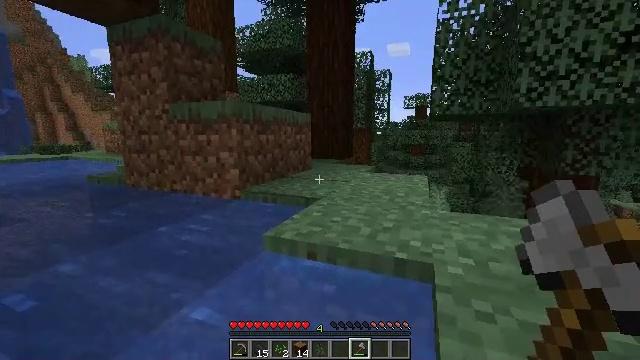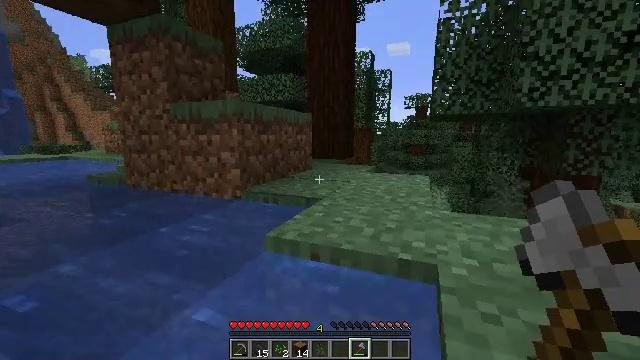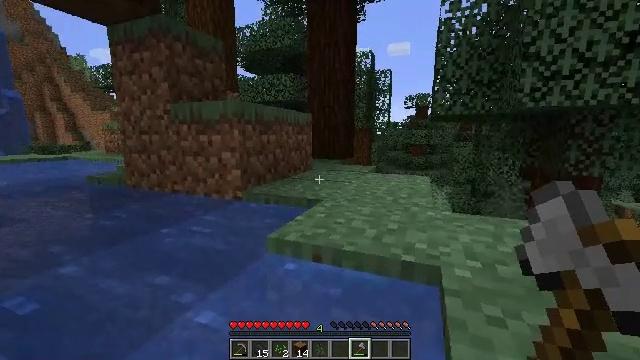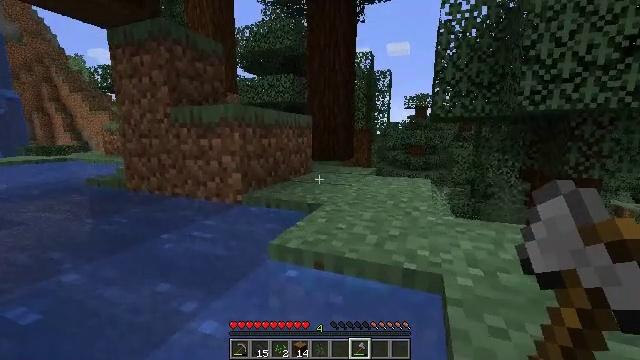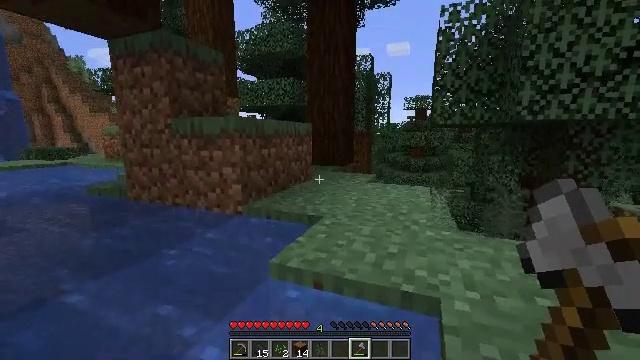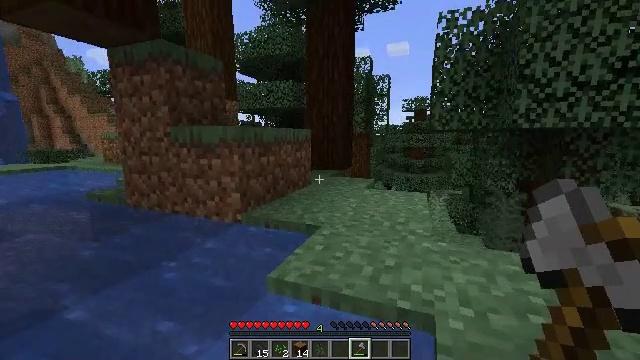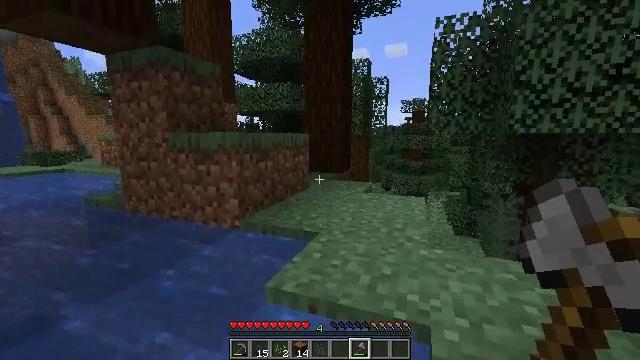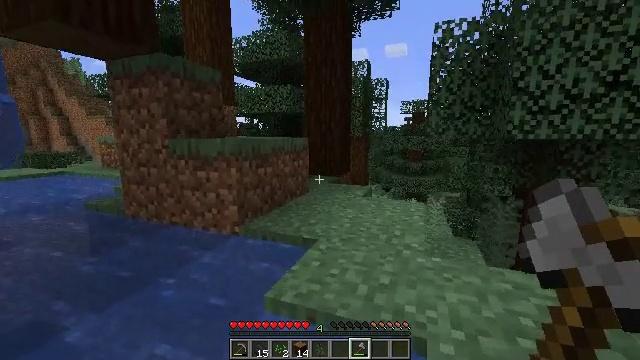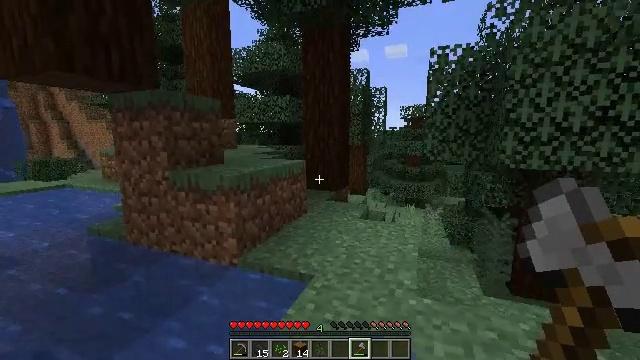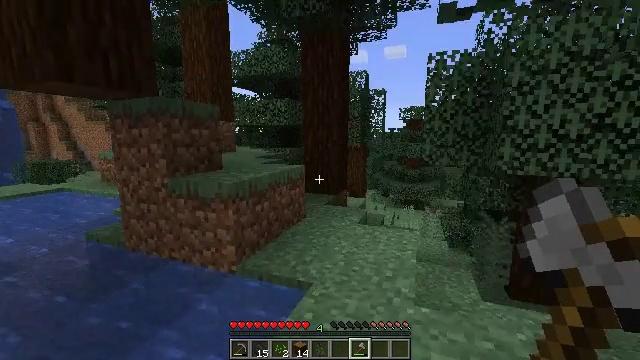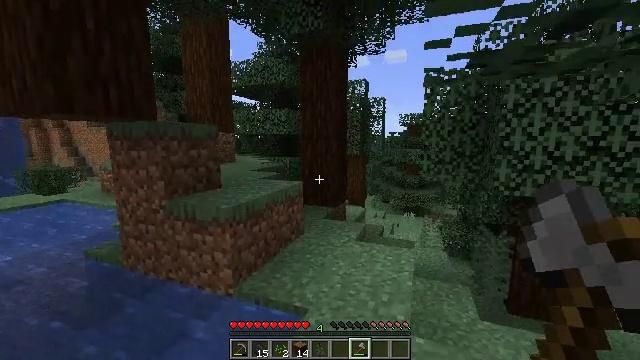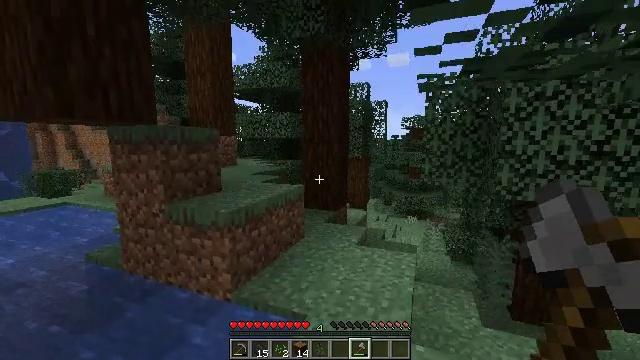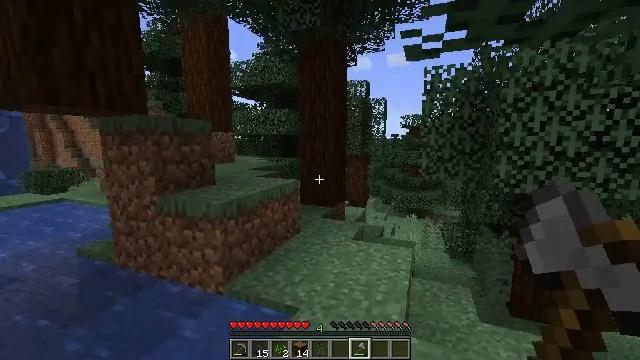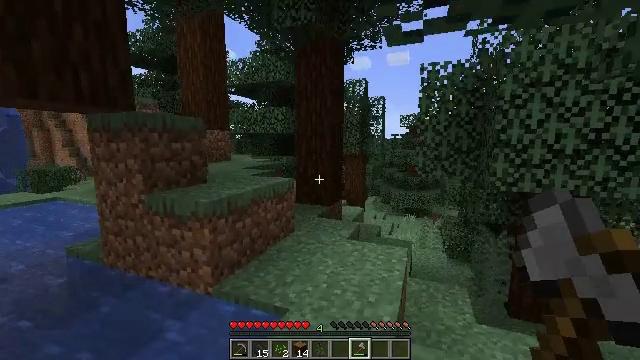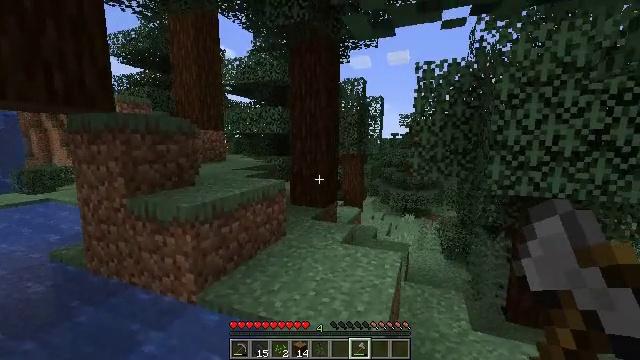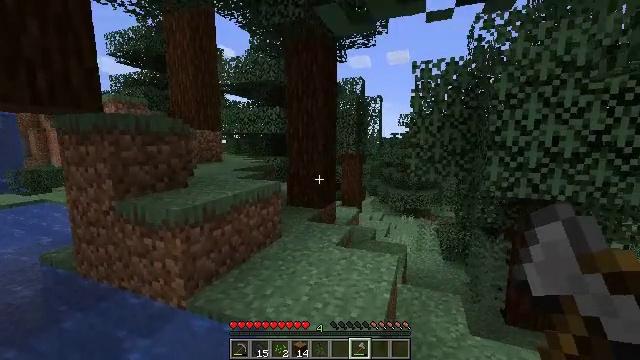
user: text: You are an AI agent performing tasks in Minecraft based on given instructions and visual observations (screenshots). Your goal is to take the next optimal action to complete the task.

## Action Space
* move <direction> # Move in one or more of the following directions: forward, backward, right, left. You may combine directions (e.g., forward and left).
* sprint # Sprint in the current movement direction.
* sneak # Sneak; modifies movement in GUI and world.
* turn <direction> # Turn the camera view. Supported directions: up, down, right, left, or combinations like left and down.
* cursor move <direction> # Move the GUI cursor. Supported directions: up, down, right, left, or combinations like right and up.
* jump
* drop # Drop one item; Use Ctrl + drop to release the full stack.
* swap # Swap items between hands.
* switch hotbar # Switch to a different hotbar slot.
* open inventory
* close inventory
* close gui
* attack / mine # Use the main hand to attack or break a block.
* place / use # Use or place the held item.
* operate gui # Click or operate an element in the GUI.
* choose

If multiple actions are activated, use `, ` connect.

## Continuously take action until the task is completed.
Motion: motion action
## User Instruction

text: Attack the large fern to gather it.
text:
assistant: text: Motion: move forward
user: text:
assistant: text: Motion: move forward and move right, jump
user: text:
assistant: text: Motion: move forward and move right, jump
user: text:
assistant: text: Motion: move forward and move right, jump
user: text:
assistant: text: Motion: move forward and move right, jump
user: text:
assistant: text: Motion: move forward and move right, jump
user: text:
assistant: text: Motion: move forward and move right, jump
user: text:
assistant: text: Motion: move forward and move right
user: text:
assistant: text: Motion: move forward and move right
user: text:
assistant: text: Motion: move forward and move right
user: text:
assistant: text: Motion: move forward and move right
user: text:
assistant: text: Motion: move forward and move right
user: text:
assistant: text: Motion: move forward and move right
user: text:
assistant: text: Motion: move forward and move right
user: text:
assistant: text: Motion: move forward and move right
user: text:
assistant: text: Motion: move forward and move right, turn left
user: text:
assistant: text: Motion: move forward, turn left
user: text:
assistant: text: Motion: move forward, turn left
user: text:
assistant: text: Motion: move forward
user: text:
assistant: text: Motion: no_op
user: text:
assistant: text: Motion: no_op
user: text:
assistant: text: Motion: move forward
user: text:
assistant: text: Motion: move forward, turn left
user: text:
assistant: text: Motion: turn left
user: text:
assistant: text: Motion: turn left
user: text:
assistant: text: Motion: move forward, turn left and up
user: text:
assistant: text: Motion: move forward, turn left and up
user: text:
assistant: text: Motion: move forward, turn left and up
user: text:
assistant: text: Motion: move forward, turn left, jump
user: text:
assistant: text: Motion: move forward, jump